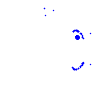
Particle: electron